Question: I am trying to create an interactive chart using plotly in Kaggle's 'notebook'. My problem here is when I try to add a 'FigureWidget' in the display it's says 'Loading widget...' but none of the 'widgets' load at all. Below, I have given an example of my problem,
'FigureWidget'

'FigureWidget'
<URL>
'''
g = go.FigureWidget(data = go.Bar(x=[1,2,3,4,5],y=[1,2,3,4,5],name='xyz'),
layout = go.Layout(title = dict(text="title"))
)
container1 = widgets.HBox(children = [widgets.IntSlider(),widgets.Checkbox()])
widgets.VBox([container1,g])
'''
I don't know what is the problem here. The 'bar trace' works fine alone as a chart but it's not getting loaded in widgets.
Please let me know if I'm missing something. Thank you !
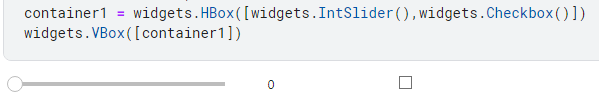
Answer: Finally, I was able to find a solution for this 'bug' with an help from <URL>. Hope this helps future coders!